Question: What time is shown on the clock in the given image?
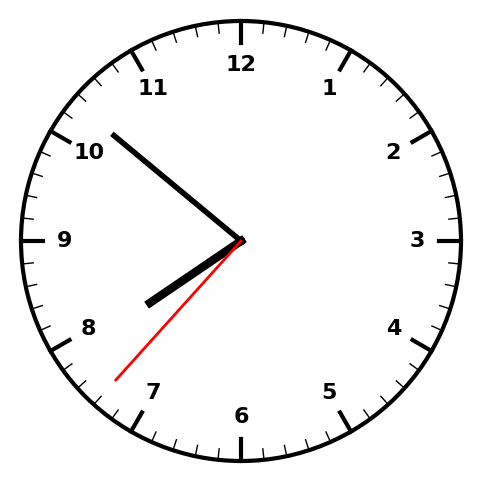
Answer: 07:51:37